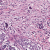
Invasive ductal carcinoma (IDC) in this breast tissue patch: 1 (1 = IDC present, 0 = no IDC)